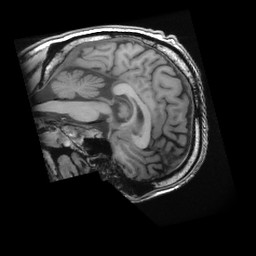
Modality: T1w
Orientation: sagittal
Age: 31
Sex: male
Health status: healthy
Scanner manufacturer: ge
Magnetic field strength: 3 T
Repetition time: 0.008416 s
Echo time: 0.003092 s